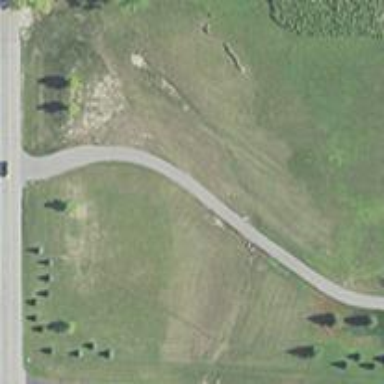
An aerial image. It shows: Driveway leading to service road.